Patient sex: F
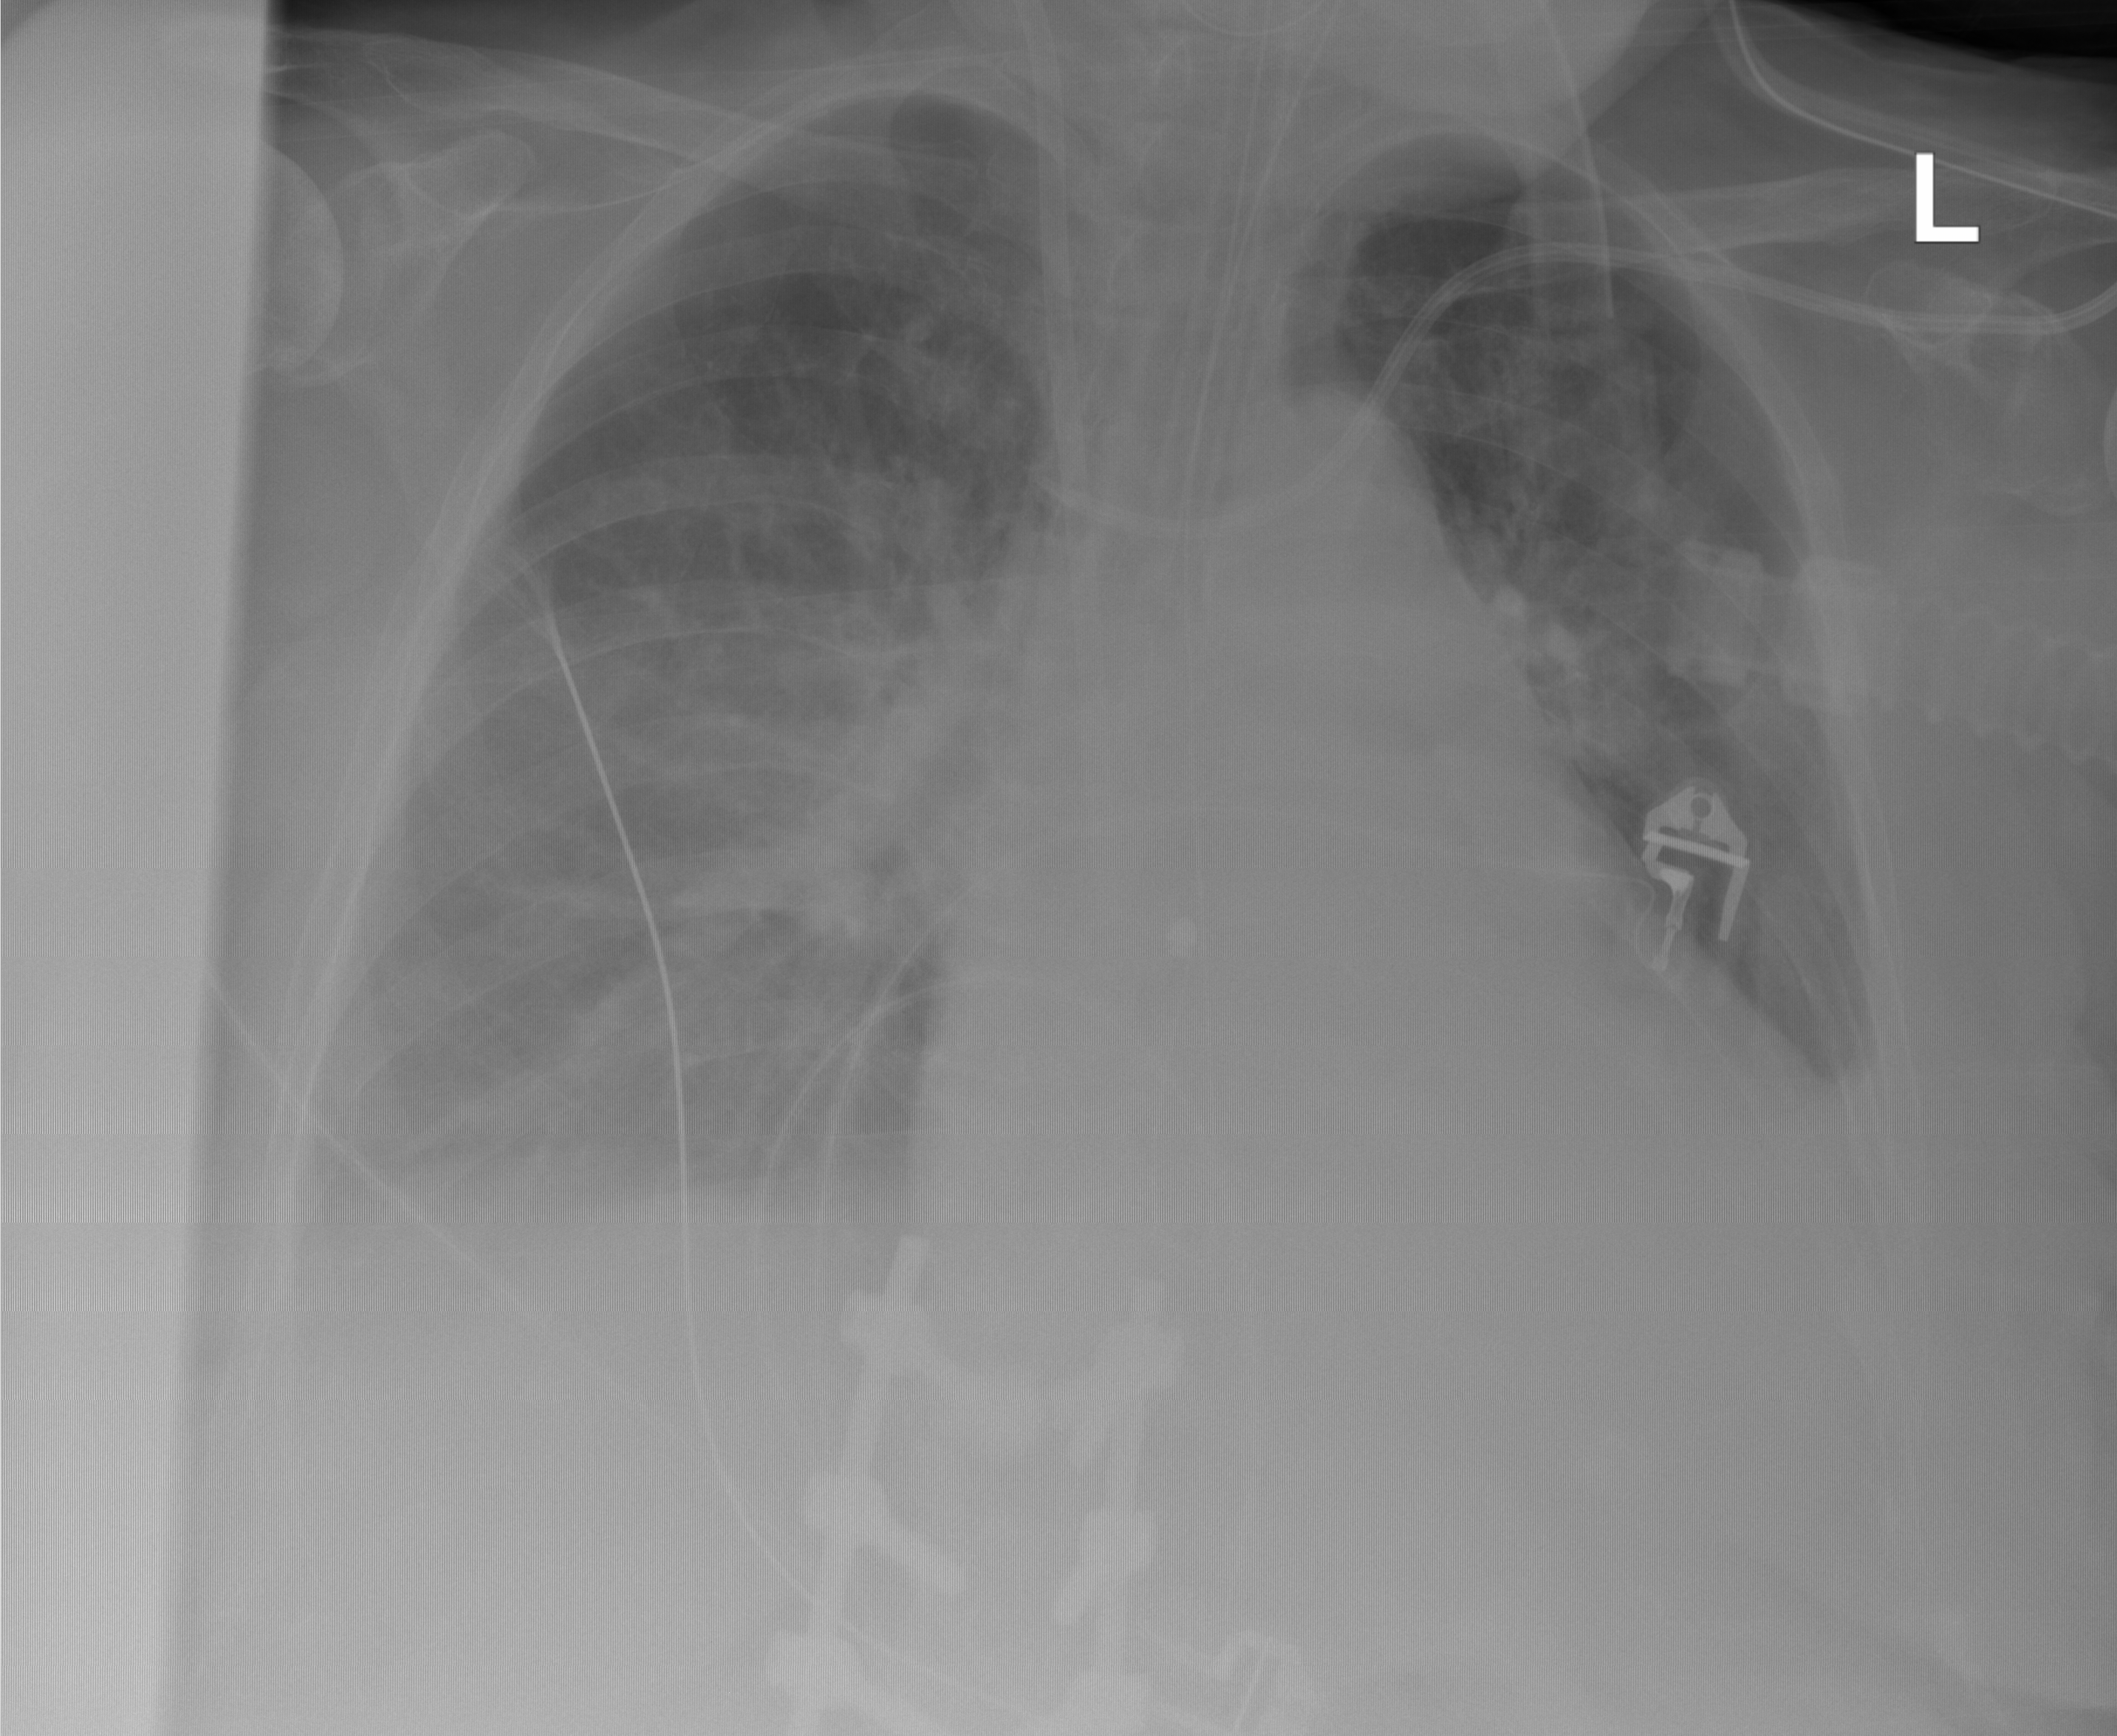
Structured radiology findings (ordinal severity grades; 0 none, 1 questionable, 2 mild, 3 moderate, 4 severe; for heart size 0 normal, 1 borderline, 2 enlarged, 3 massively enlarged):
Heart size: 2
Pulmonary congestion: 0
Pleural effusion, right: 2
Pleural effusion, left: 2
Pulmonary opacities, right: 1
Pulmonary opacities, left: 0
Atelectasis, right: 2
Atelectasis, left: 2